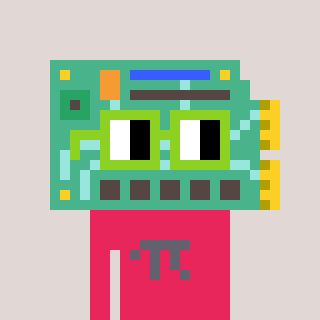
a pixel art character with square light green glasses, a chipboard-shaped head and a redpinkish-colored body on a warm background